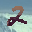
Label: 2